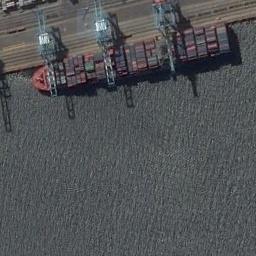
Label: ship